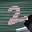
Label: 2